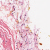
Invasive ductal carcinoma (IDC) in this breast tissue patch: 0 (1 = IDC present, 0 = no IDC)